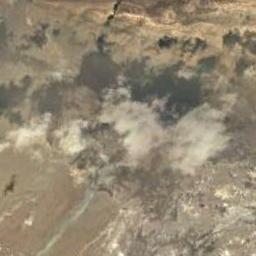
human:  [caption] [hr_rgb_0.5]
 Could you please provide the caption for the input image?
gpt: The white cloud is above bare land .

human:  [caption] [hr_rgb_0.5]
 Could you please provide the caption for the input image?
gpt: A large cloud of white clouds floated over the farmland .

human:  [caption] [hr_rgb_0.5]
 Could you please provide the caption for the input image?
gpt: White clouds on the yellow earth .

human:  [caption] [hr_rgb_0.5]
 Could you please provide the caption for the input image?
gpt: The stratus clouds are located above the wasteland .

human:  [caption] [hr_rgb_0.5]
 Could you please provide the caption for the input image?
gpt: A few pieces of clouds over a wasteland .